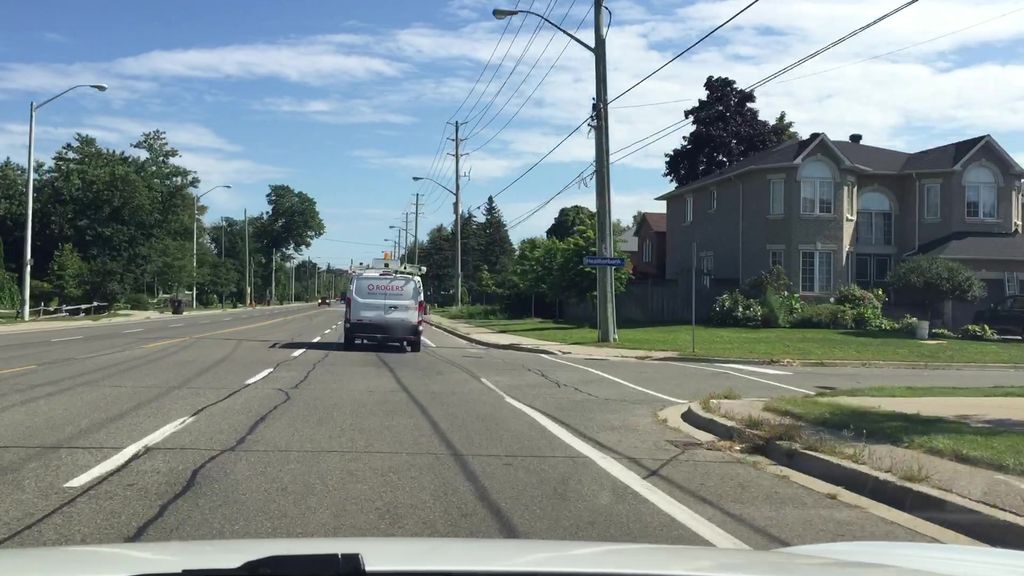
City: toronto